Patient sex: M
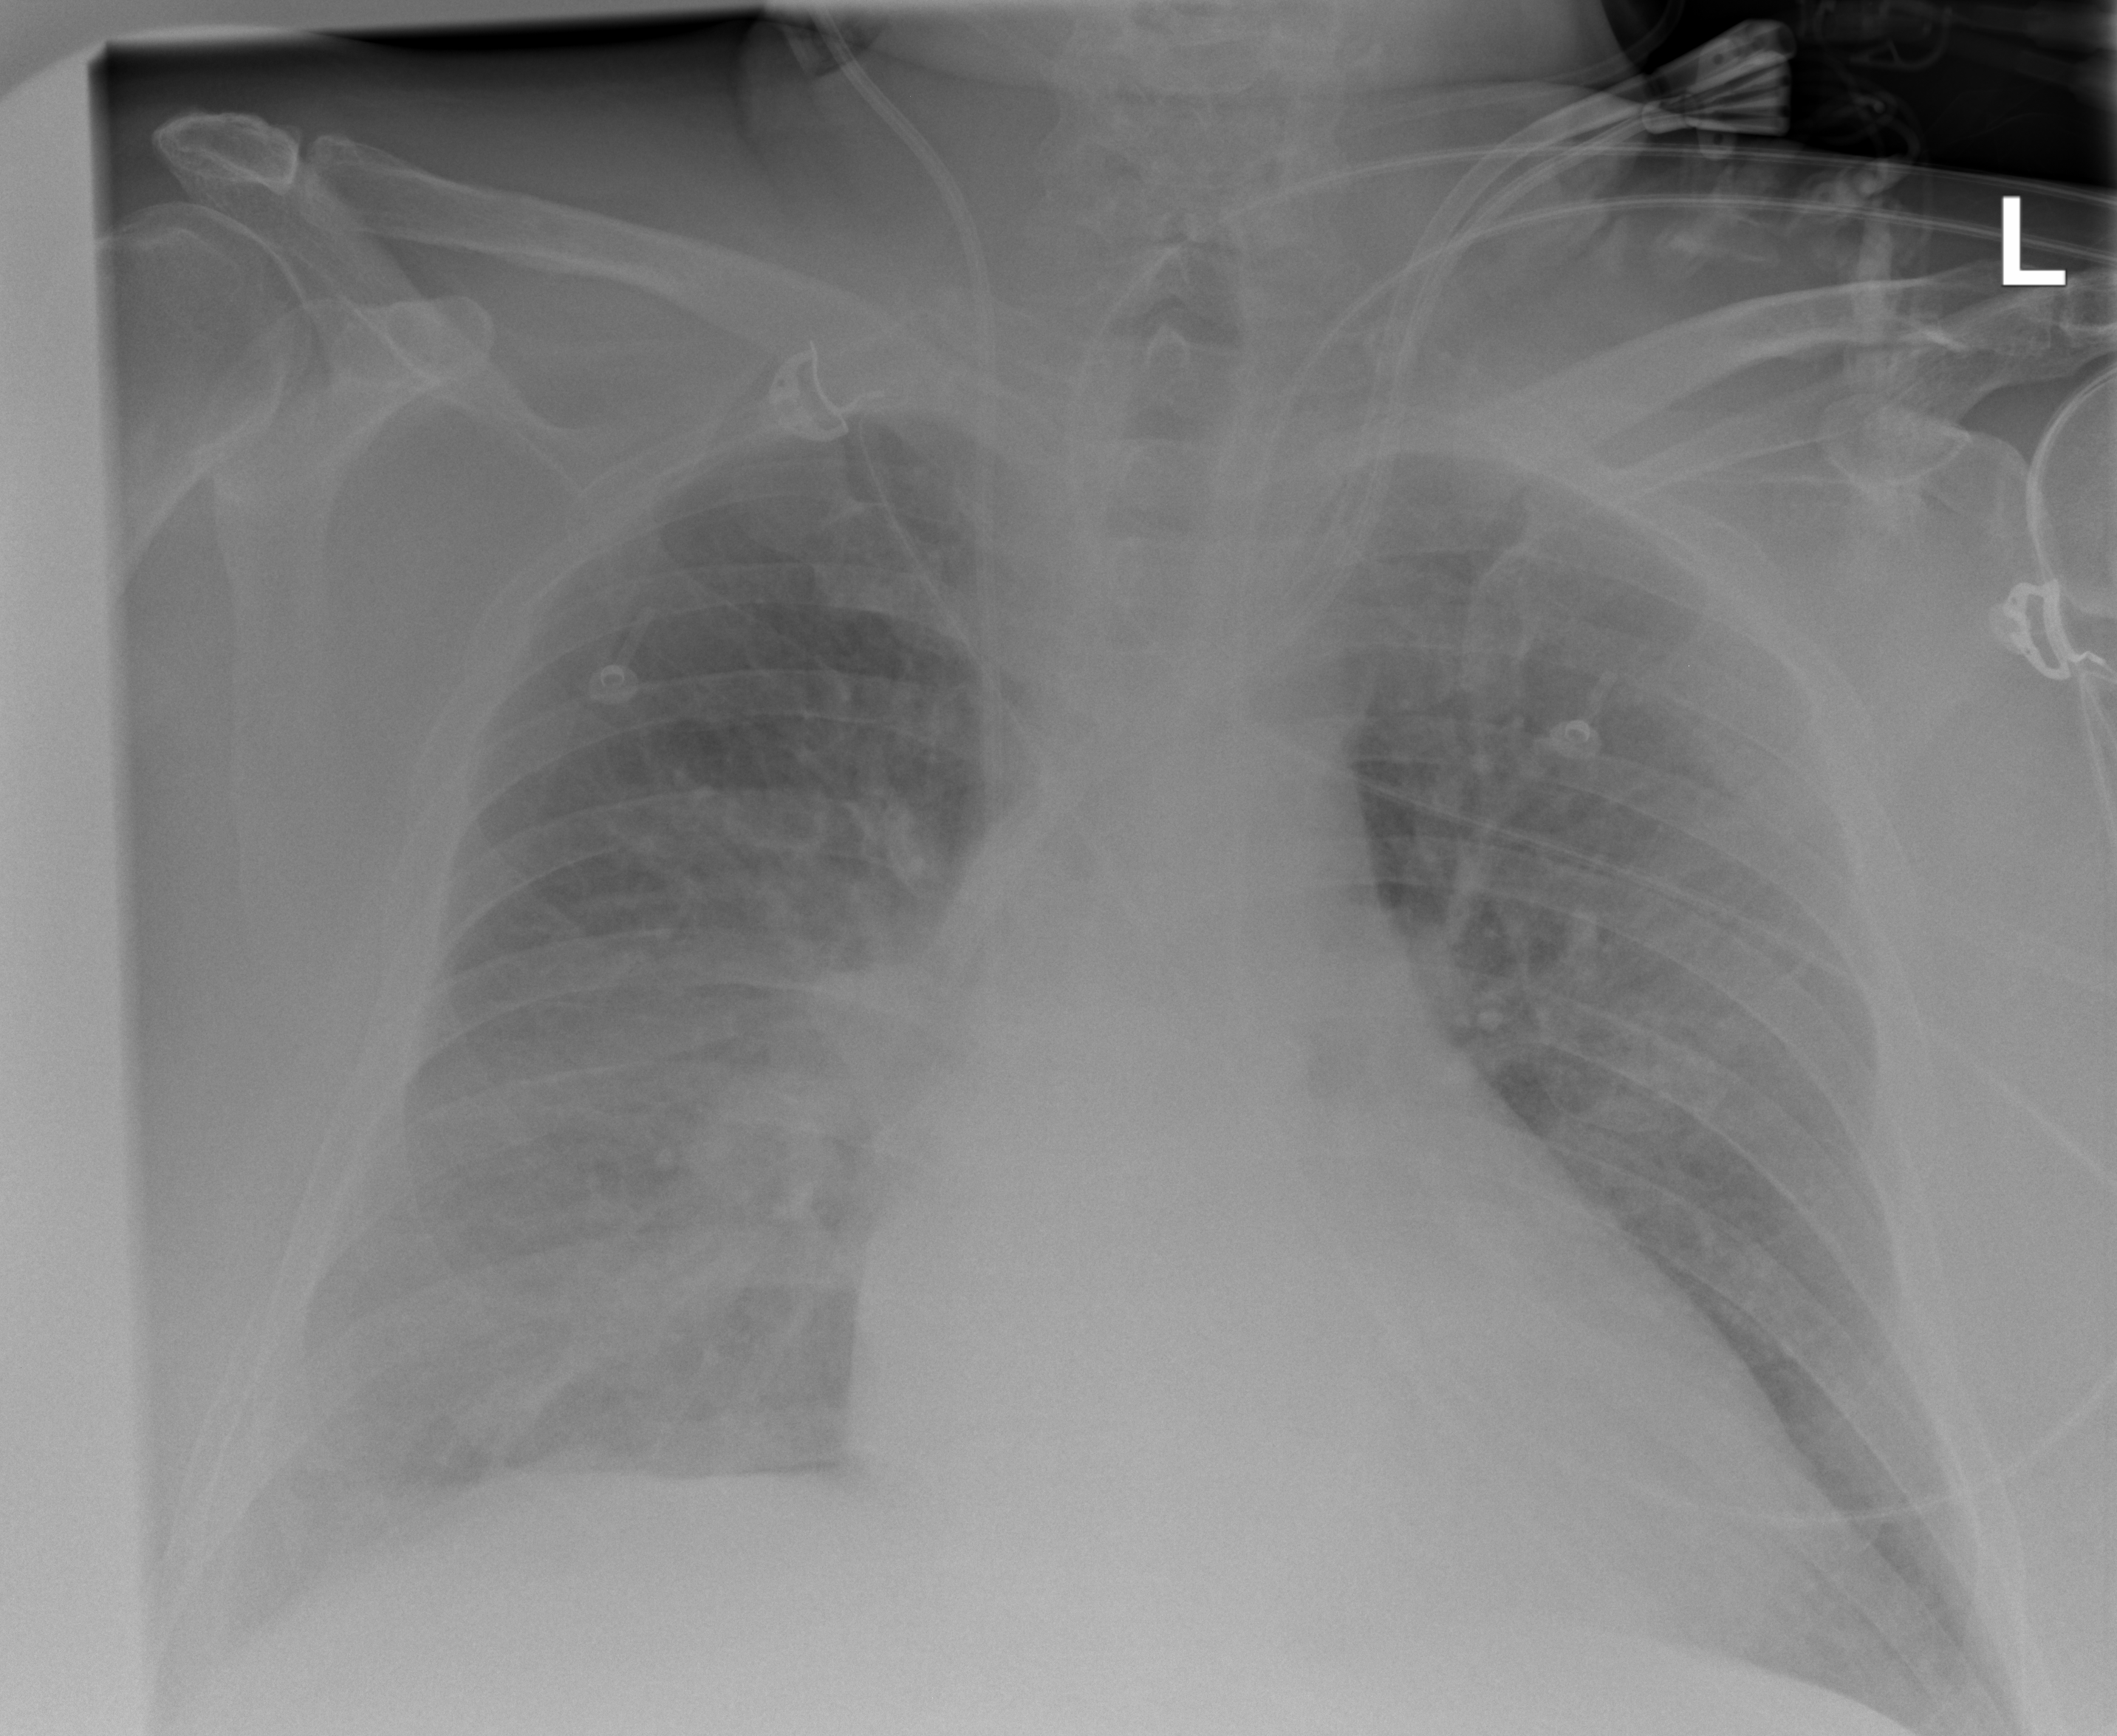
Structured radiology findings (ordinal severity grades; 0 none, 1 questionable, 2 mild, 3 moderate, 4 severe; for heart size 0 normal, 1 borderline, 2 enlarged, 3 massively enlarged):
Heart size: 1
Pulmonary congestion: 2
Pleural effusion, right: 2
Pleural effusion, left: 0
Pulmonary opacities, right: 2
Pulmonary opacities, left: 1
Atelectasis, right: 3
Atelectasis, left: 0